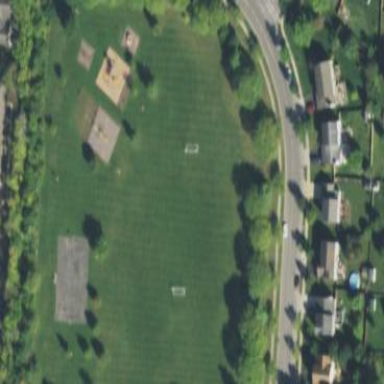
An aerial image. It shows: Lovely park for leisure and relaxation.